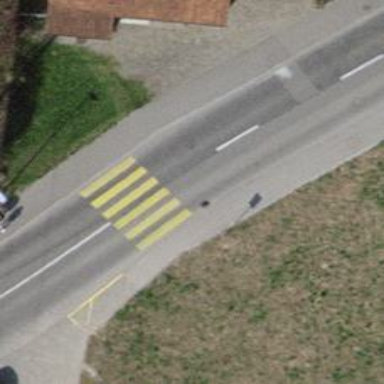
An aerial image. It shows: Uncontrolled zebra crossing on the road.